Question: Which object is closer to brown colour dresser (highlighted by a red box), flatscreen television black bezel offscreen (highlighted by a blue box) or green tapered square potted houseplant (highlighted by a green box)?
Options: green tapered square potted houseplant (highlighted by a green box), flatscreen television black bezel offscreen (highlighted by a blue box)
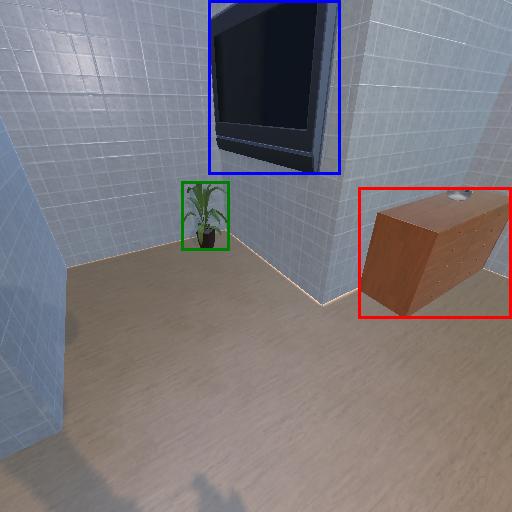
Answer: green tapered square potted houseplant (highlighted by a green box)